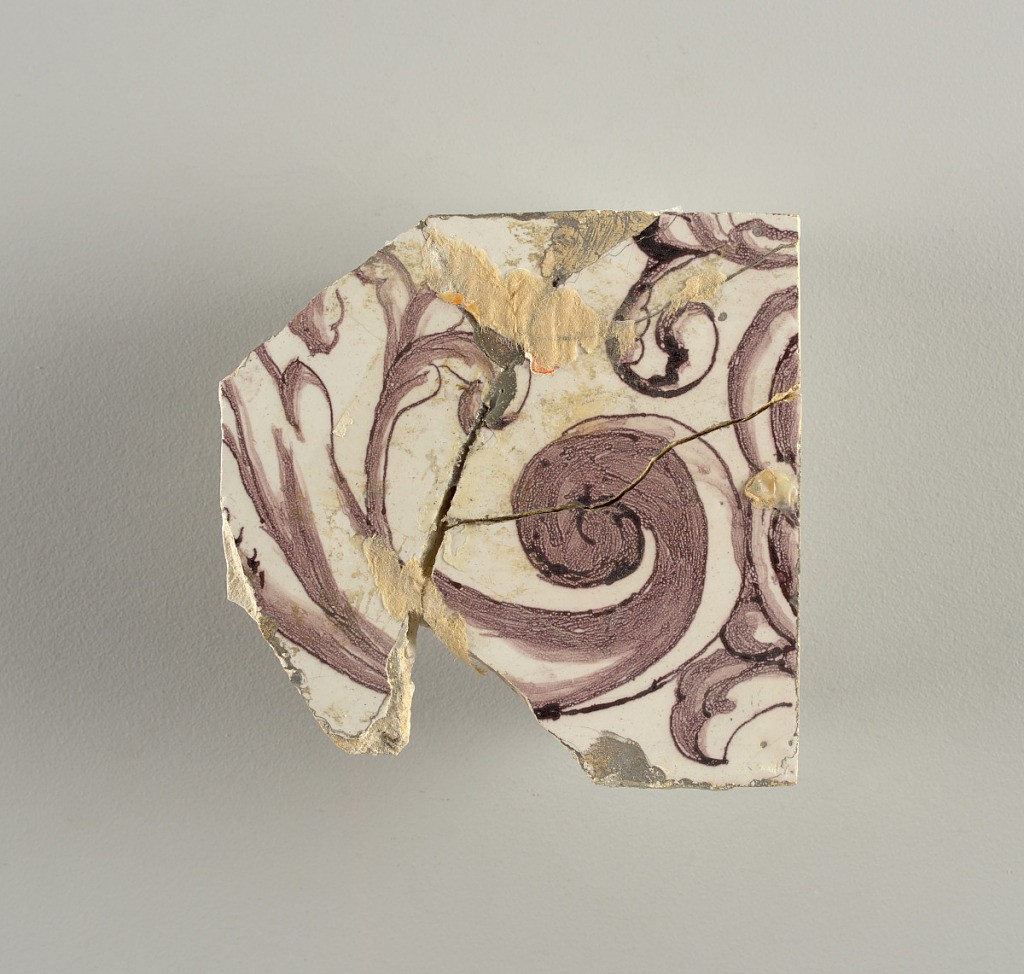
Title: Wall facing
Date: ca. 1725
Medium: Tin-glazed earthenware, underglaze
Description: Horizontal rectangle.  Thirty-seven tiles wide and twenty-one high with opening for door or window nineteen and one-half tiles high and twelve wide.  To left and right of opening, centered canopy above. Left, woman representing Hope, right, a sculputure urn.  Centered above opening, a mascaron.  Arabesque design of foliage.